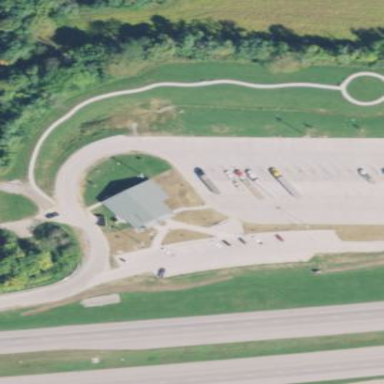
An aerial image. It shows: Rest area along the road.